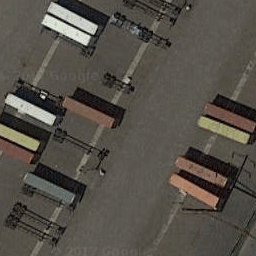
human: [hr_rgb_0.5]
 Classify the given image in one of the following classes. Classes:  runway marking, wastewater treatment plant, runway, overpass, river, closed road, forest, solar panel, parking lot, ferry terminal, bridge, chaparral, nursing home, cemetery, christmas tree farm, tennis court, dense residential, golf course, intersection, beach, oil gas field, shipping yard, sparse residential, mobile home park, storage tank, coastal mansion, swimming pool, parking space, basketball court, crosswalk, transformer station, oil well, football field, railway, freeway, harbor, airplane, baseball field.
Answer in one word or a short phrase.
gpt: shipping yard